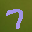
Label: 7